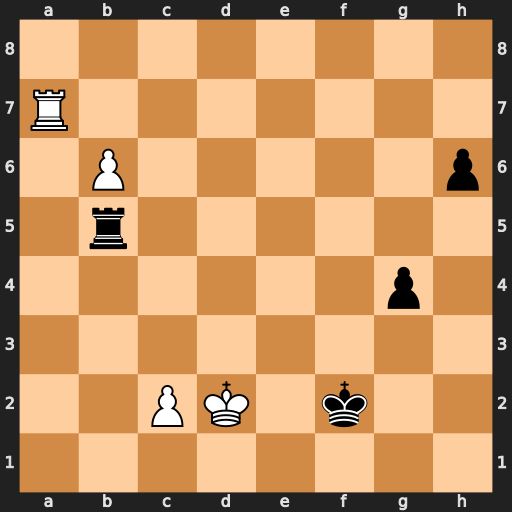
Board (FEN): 8/R7/1P5p/1r6/6p1/8/2PK1k2/8
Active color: w
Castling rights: -
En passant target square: -
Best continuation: Rf7+ Kg2 b7 h5 c4